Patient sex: F
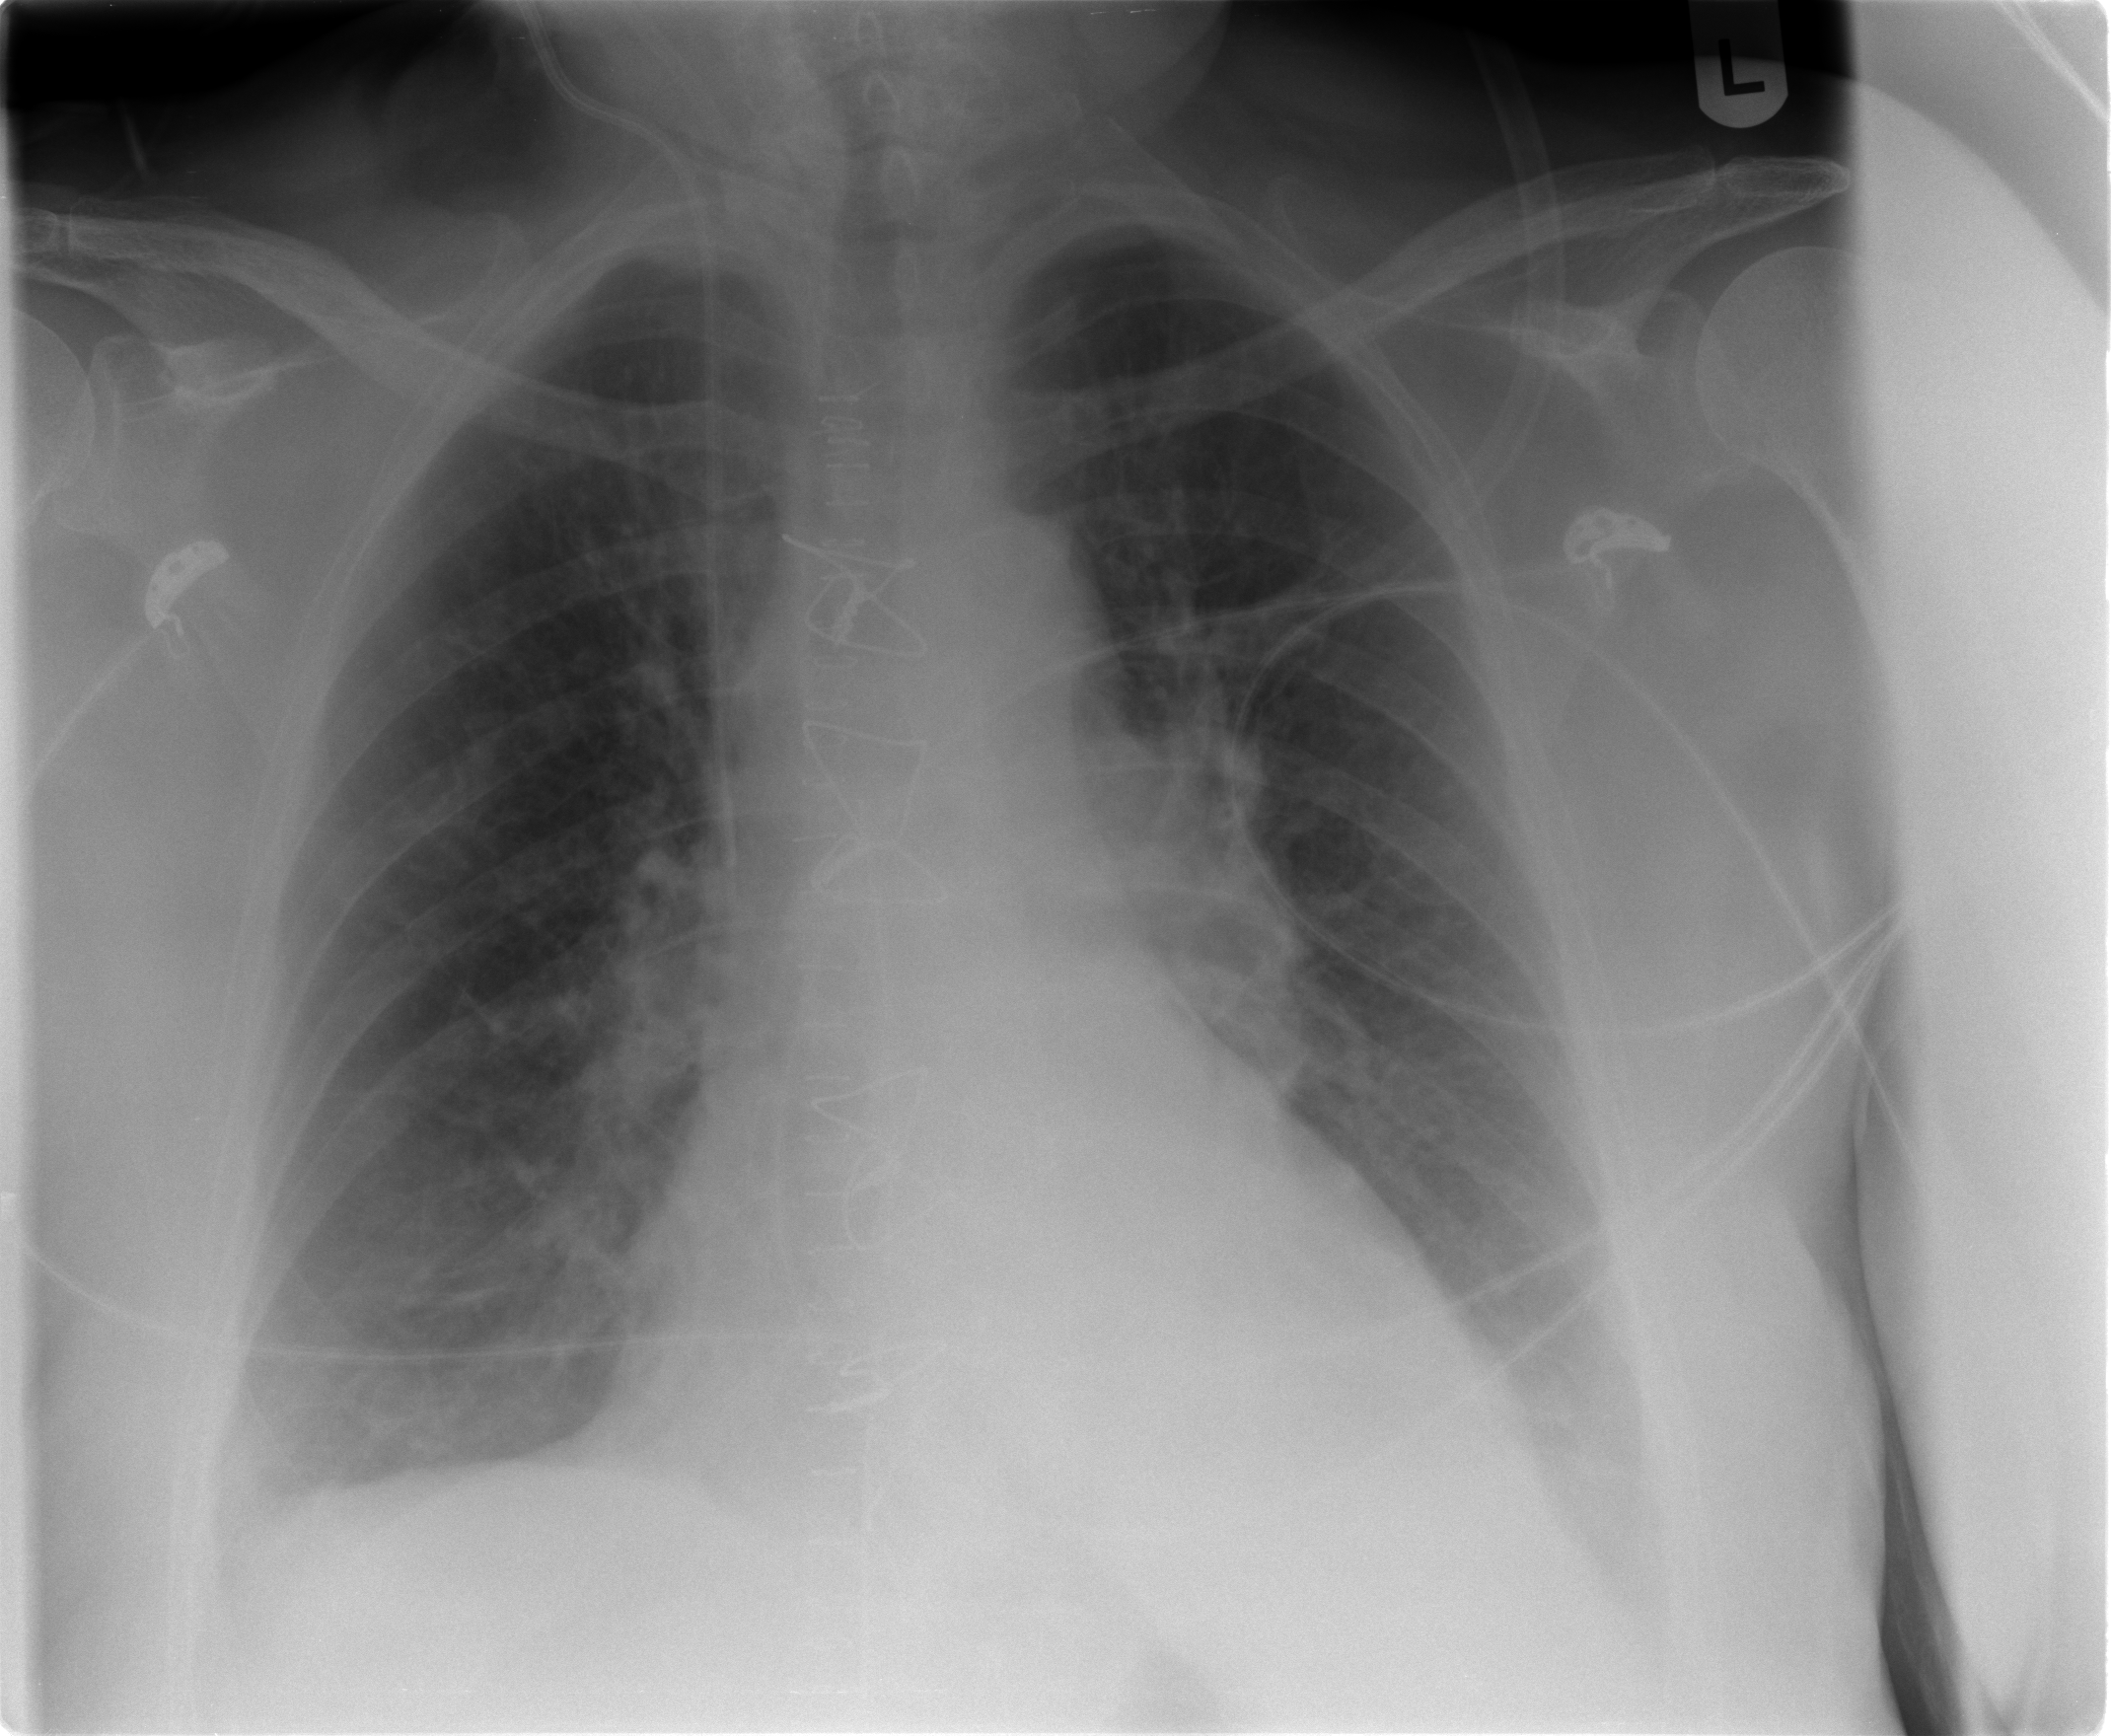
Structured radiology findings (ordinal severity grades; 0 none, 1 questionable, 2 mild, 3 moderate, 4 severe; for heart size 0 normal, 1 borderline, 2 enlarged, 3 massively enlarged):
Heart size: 0
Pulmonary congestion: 2
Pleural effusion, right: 1
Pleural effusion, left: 2
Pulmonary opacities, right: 0
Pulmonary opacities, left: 0
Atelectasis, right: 0
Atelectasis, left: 2